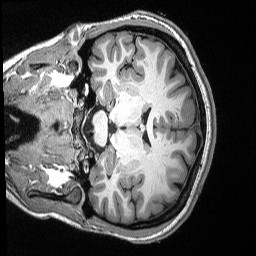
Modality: T1w
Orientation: coronal
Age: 19
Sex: female